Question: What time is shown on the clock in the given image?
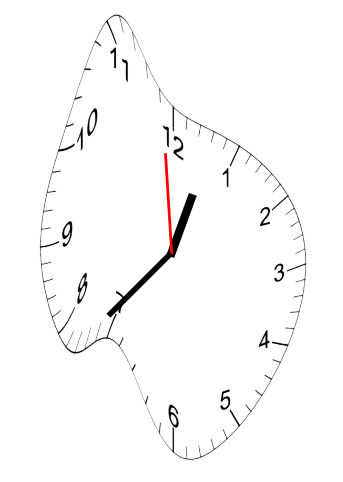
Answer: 12:36:59